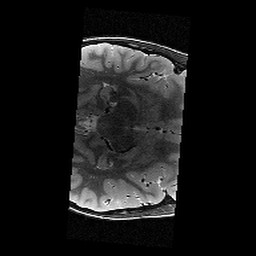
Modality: T2w
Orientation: axial
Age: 11
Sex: male
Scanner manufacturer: siemens
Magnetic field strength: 3 T
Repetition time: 9.23 s
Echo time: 0.067 s